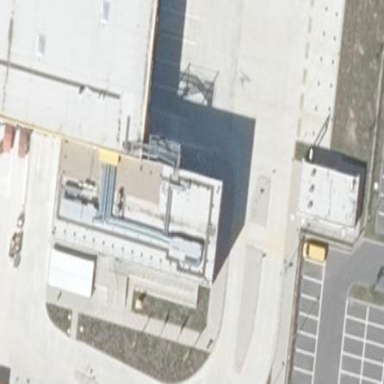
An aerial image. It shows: Commercial building with flat roof made of tar paper. The building is white.